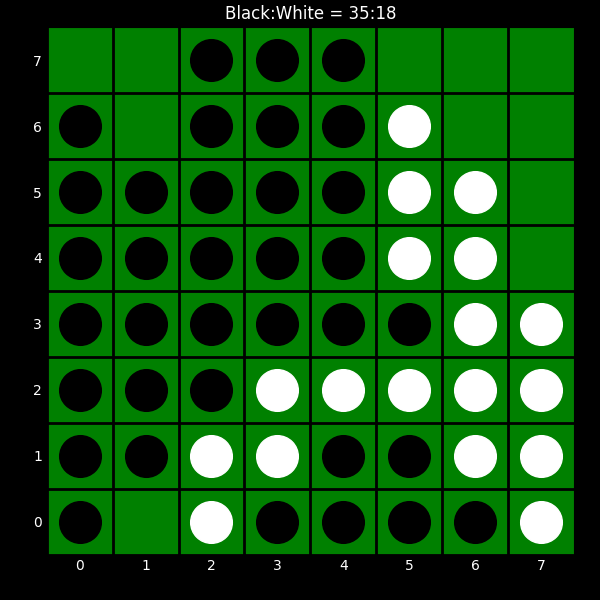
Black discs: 35
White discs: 18